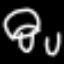
Label: mushroom